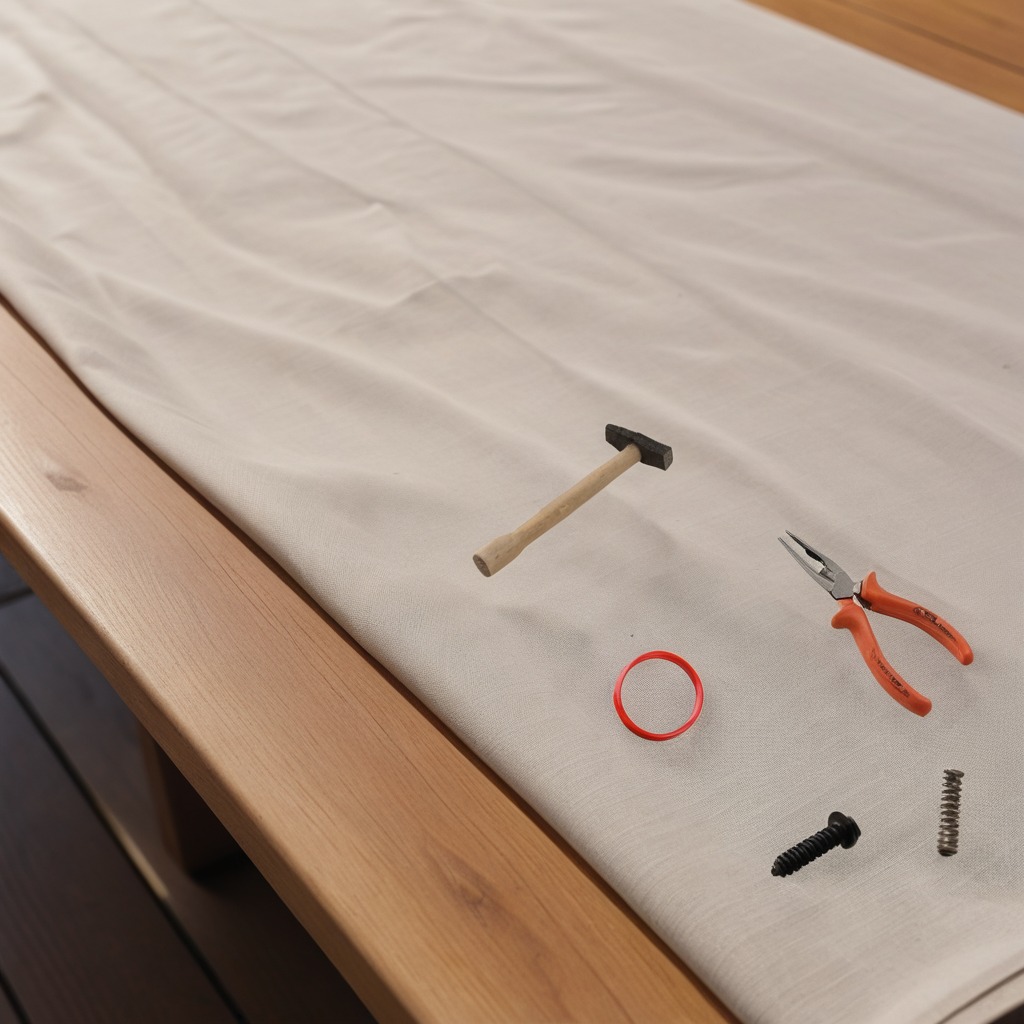
A rubber o-ring, a hammer, a metal machine screw, a pair of pliers, and a coiled metal spring are lying on the wooden table.